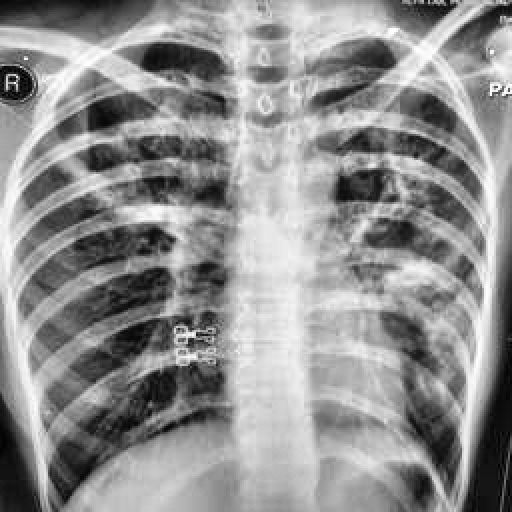
Finding: TUBERCULOSIS